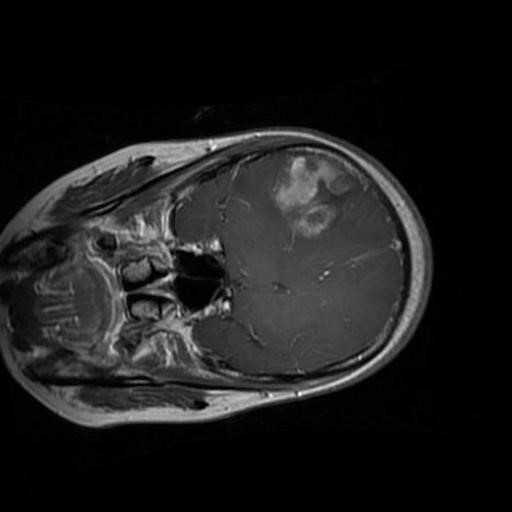
Label: brain_glioma